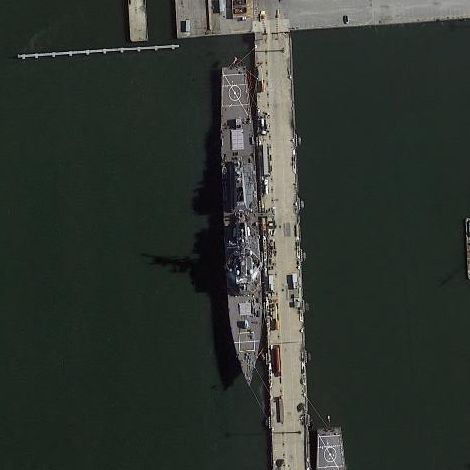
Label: destroyer